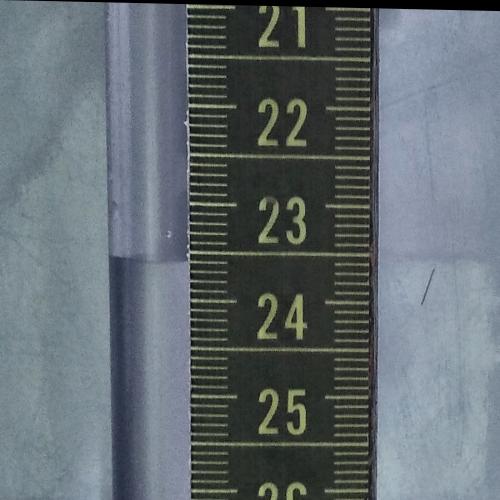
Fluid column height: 23.6 cm